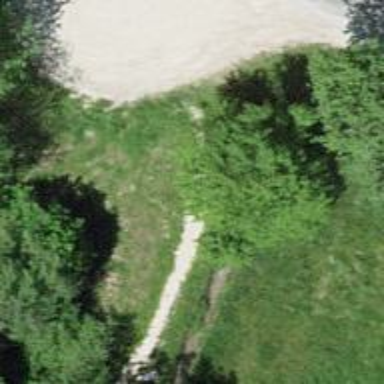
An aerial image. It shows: Path on the ground.